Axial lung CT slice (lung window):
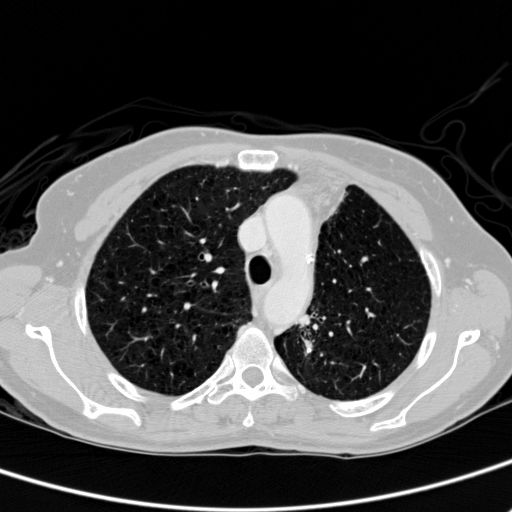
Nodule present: no